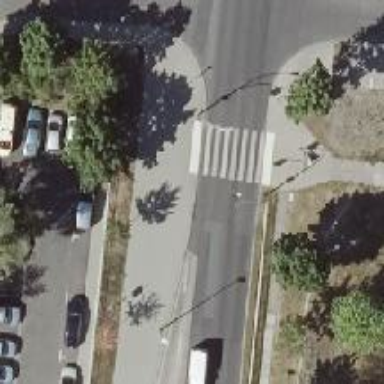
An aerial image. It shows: Marked zebra crossing on the road. The crossing is indicated by zebra markings.